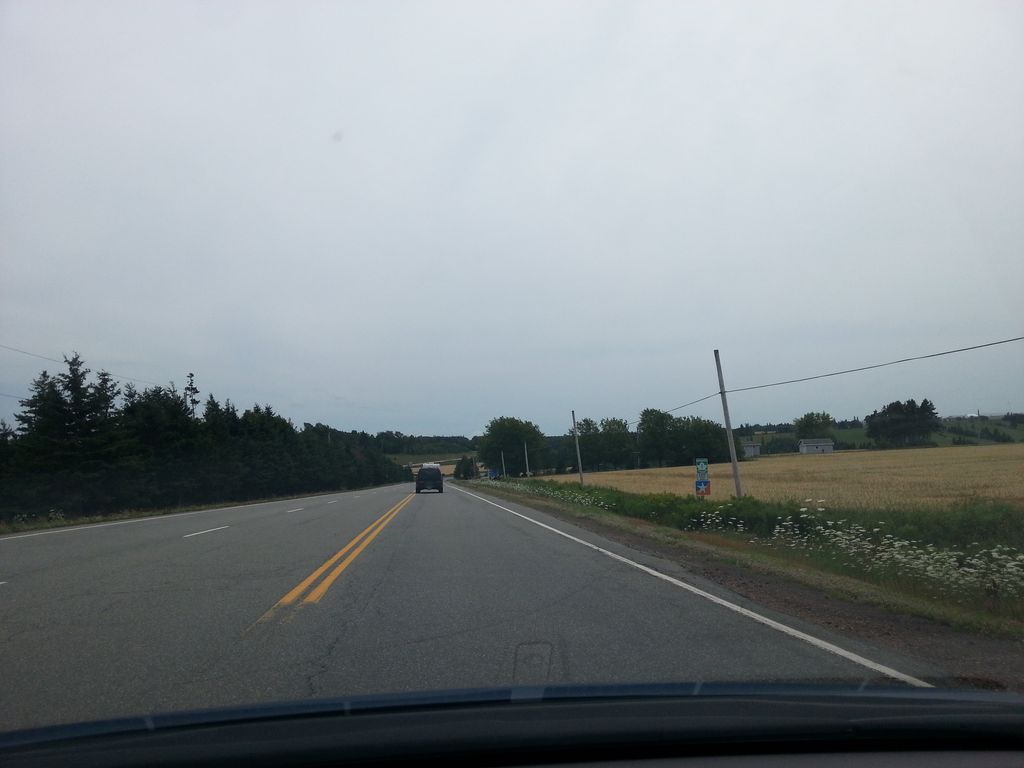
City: charlottetown